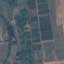
Label: PermanentCrop